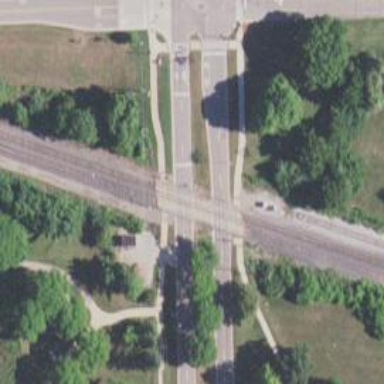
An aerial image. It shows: Railway crossing.